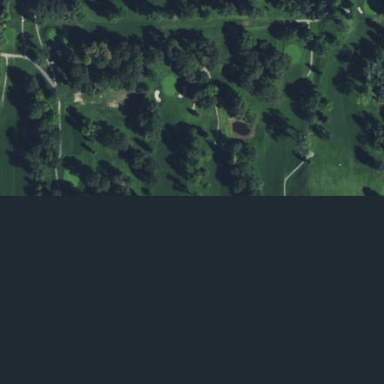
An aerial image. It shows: Golf course surrounded by greenery.